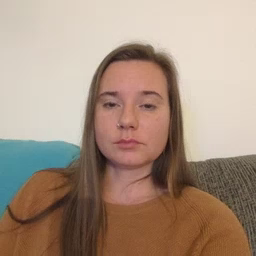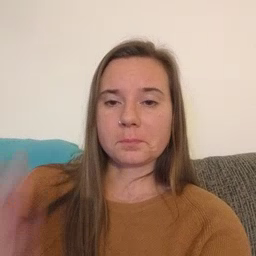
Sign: before